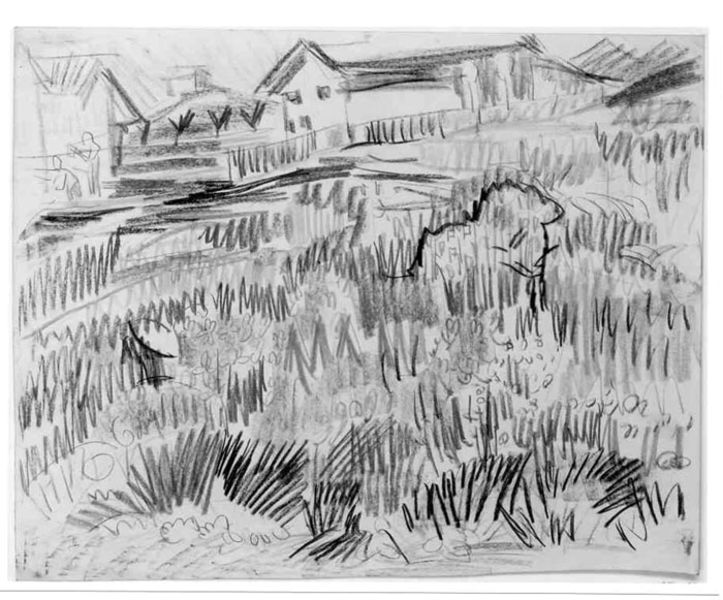
Titel: Blumenwiese mit Häusern
Künstler: Ernst Ludwig Kirchner
Standort: Karlsruhe
Institution: Staatliche Kunsthalle Karlsruhe
Schlagwörter: baum, berg, dunkel, himmel, mann, wasser, weiß, bäume, fluss, frauen, grob, impressionismus, kirchner, komposition, landschaft, menschen, stadt, blume, blumen, fenster, frau, grau, hell, hintergrund, holz, kreide, männer, schwarz, skizze, vordergrund, zeichnung, dach, gebäude, gras, haus, hund, rasen, tier, tiere, weg, wiese, zaun, expressionismus, leute, architektur, gesicht, mensch, stein, signatur, bach, feld, felder, gräser, häuser, hügel, natur, strauch, weide, brücke, busch, büsche, gebüsch, wiesen, figur, personen, pflanze, pflanzen, schräg, tal, arbeit, bauern, pferd, garten, bewegt, landschft, schrift, wellen, papier, umrisse, fassade, ort, zwei, studie, acker, berge, gebirge, modern, dorf, dächer, mauer, allee, grafik, graphik, wise, kuh, linien, bauernhof, hof, van gogh, arbeiter, figuren, häuse, dick, einfach, steppe, blumenwiese, grass, striche, bauer, umriss, tusche, schaf, scheune, kohle, druck, schwarz-weiß, schraffur, schraffuren, radierung, scharz, text, strich, schraffiert, bleistift, grasbüschel, entwurf, gravur, kohlezeichnung, bleistiftzeichnung, zacken, gut, has, dynamisch, expressiv, axt, unsichtbar, bauernhaus, stall, gehöft, siedlung, landwirtschaft, leicht, gesträuch, löwe, kate, zeichnun, stier, drache, hasu, vincent, gibel, voralpen, strichzeichnung, skizzenhaft, scharf, lebendig, baume, landgut, kantig, grässer, kürzel, zersplittert, stacheln, gekritzel, kritzelei, zecihnung, farm, ter, angedeutet, gekritzelt, tarnung, 1930, scharfkantig, krakelig, krizeln, #giebel, druckvoll, getarnt, skizze impressionismus, gzaun, giben, landschafgf, gekrizzelt, ctier